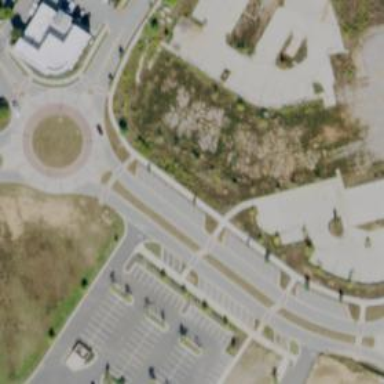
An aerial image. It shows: Footway located on traffic island.